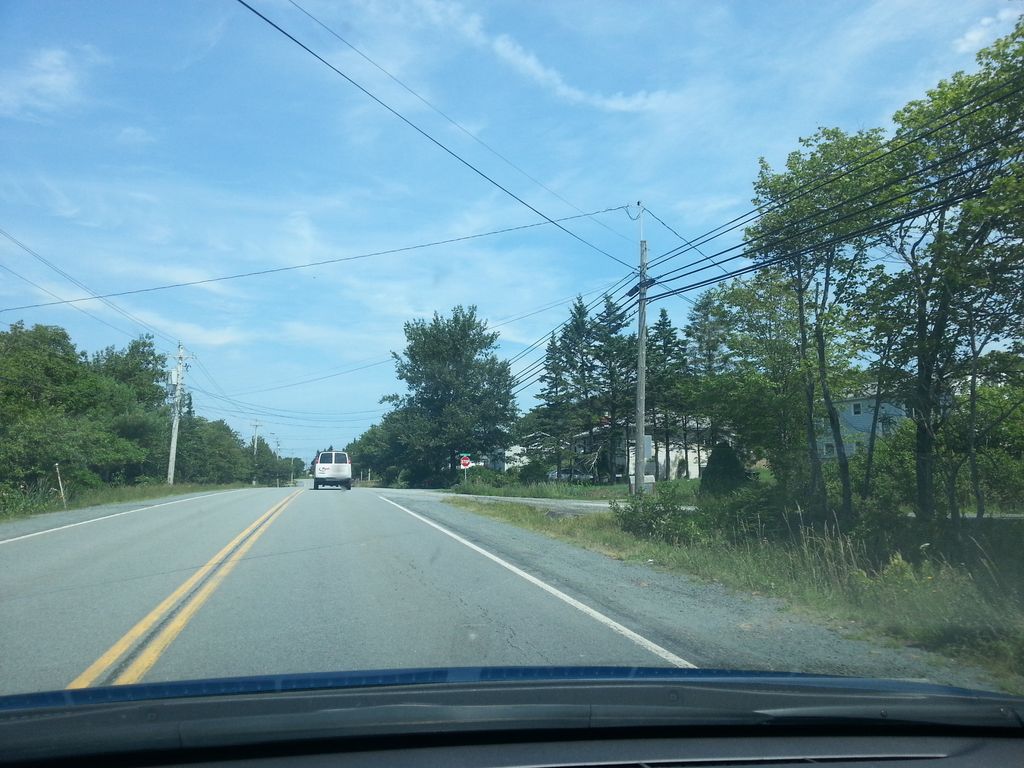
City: halifax